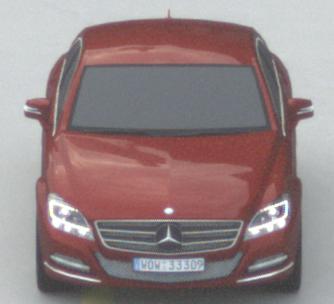
Make: Mercedes-Benz
Model: CLS Coupé 350
Detailed model: CLS-Class (218) Coupé
Model produced from: 2011/01
Model produced until: 2014/07
Doors: 4
Color: red
Road condition: dry road
Daytime: morning or afternoon
Contrast: low contrast